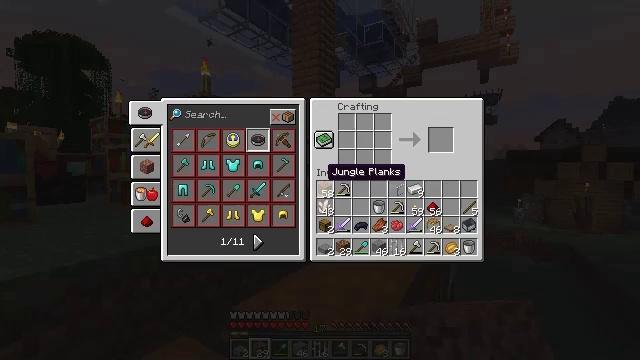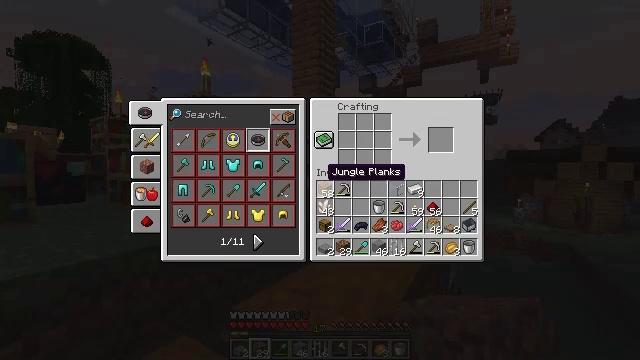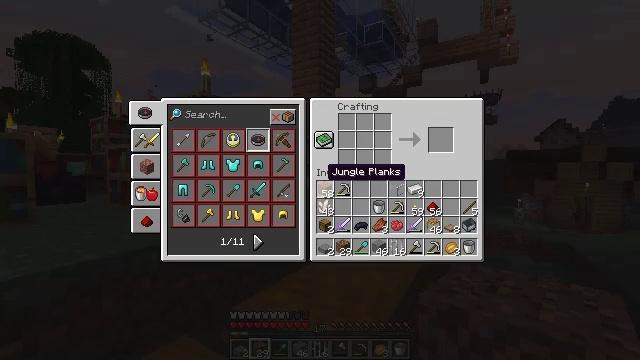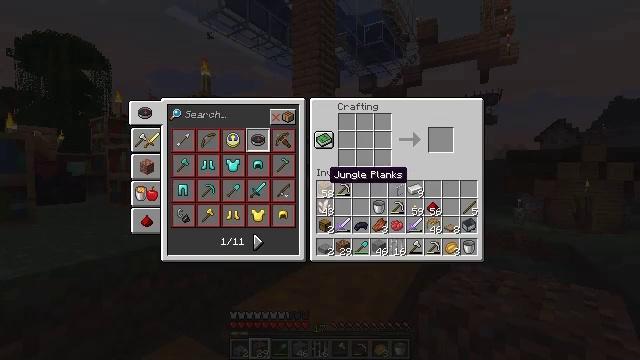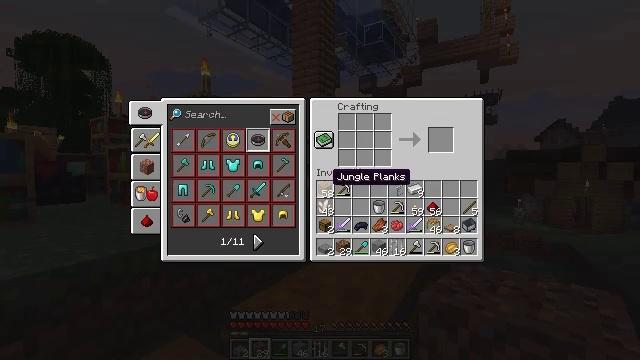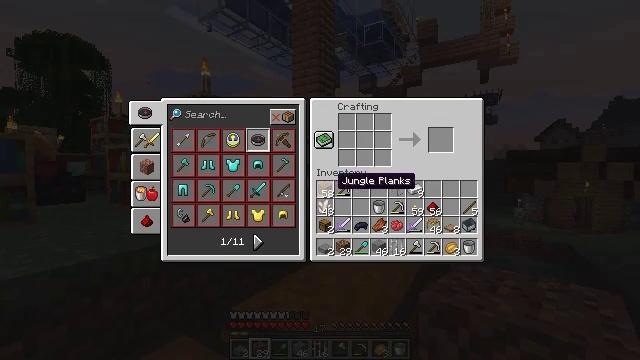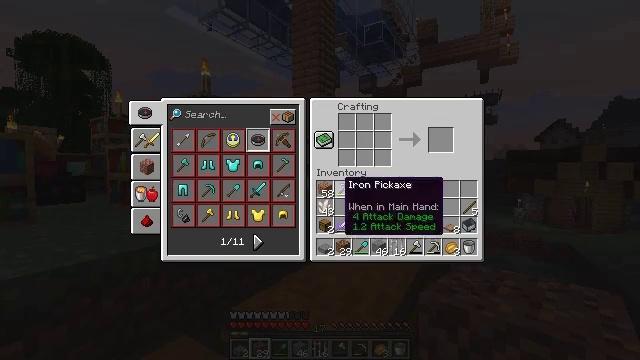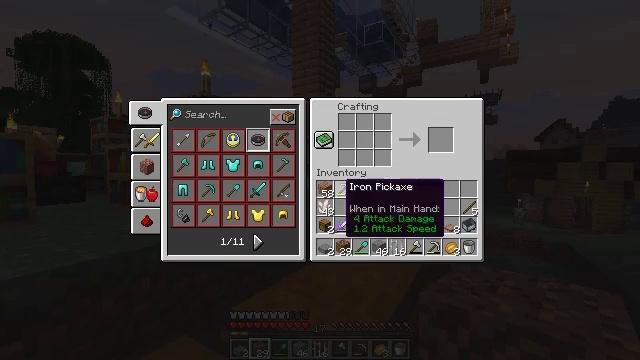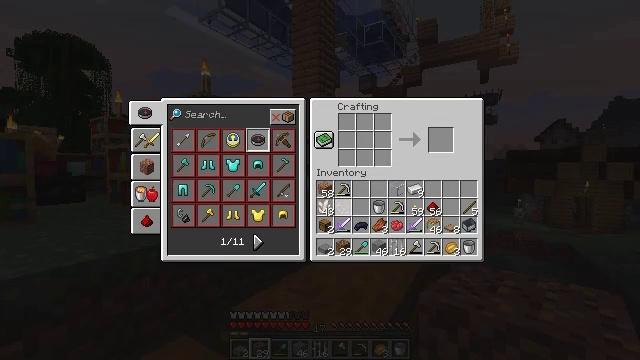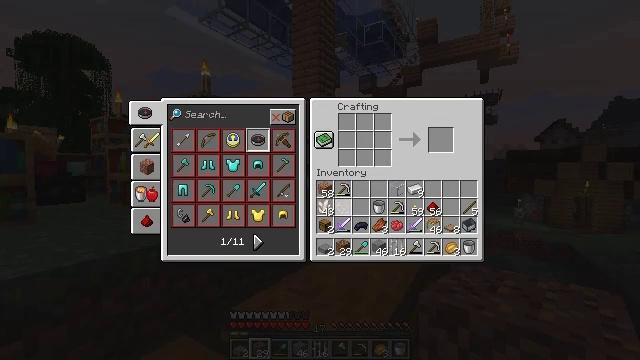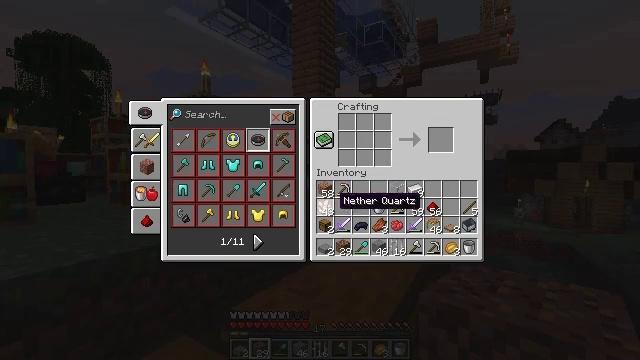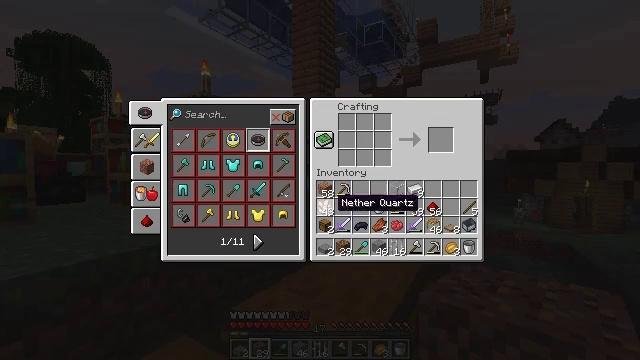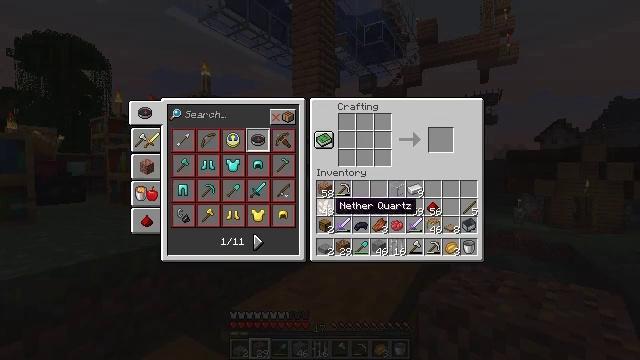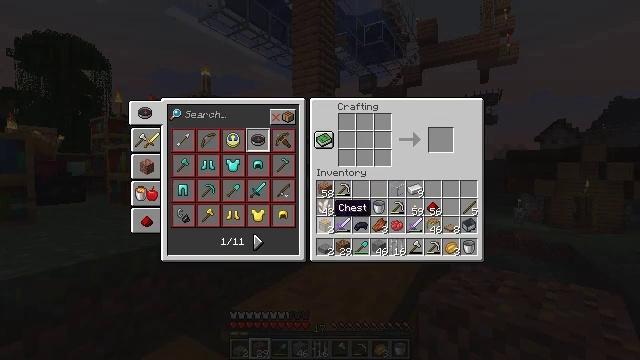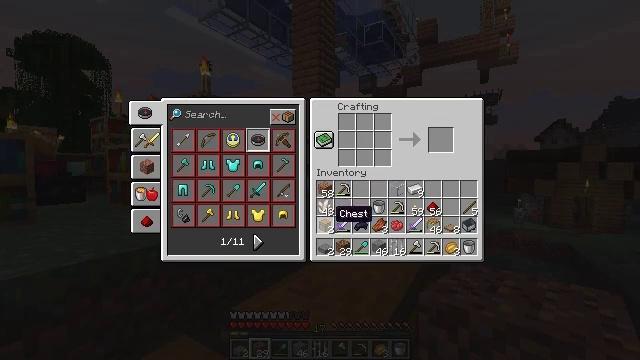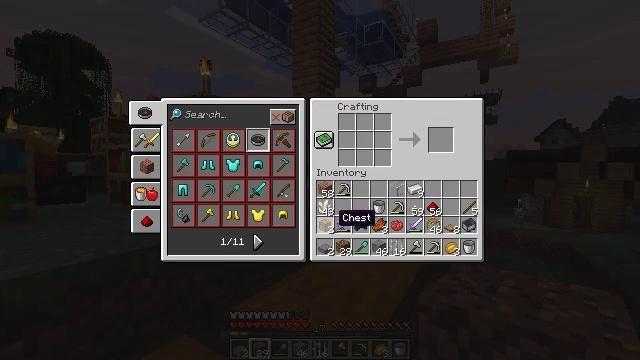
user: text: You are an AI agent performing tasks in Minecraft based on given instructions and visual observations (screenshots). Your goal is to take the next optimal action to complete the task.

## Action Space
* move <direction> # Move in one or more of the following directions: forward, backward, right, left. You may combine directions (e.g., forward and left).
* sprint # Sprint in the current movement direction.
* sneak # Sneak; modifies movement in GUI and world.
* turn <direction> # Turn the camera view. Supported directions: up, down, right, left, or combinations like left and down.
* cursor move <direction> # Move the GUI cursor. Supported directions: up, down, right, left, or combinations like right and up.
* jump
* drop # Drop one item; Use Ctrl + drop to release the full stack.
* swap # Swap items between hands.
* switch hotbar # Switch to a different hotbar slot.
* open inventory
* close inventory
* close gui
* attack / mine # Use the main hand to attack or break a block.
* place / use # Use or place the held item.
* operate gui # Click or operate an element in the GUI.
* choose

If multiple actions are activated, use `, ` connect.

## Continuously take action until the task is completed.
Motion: motion action
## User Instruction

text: Use the crafting table to create a jungle sign.
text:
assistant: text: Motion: no_op
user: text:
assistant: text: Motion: no_op
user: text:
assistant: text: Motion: no_op
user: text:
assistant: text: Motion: no_op
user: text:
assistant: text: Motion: no_op
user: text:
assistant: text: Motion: no_op
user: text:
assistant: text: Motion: no_op
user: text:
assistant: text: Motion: no_op
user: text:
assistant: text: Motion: no_op
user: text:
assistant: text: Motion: no_op
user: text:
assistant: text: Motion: no_op
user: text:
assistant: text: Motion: no_op
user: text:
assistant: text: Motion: no_op
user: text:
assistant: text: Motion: no_op
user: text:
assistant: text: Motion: no_op
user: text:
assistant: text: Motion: no_op
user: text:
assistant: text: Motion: no_op
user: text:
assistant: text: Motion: no_op
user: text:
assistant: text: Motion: no_op
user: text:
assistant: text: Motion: no_op
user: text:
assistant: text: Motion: cursor move up
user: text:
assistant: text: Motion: cursor move up
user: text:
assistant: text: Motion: no_op
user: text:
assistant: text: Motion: no_op
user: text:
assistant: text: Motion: no_op
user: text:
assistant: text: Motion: no_op
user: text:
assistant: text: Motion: no_op
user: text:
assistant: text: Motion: no_op
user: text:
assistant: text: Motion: no_op
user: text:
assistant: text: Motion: operate gui